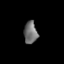
Tissue: lung
Cell type: Myeloid cells
Senescence score: 0.2361
Nuclear area (px): 295
Mean DAPI intensity: 110.759